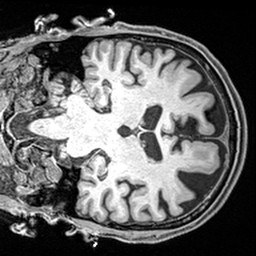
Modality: T1w
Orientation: coronal
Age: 80
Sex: male
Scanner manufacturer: siemens
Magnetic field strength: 3 T
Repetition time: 2.4 s
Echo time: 0.0022 s